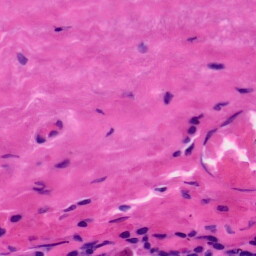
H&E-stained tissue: Tonsil